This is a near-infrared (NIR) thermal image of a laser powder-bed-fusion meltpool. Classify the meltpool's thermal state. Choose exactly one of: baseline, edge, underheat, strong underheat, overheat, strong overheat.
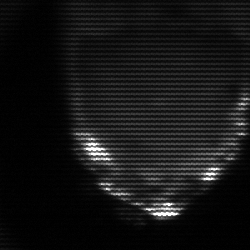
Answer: edge